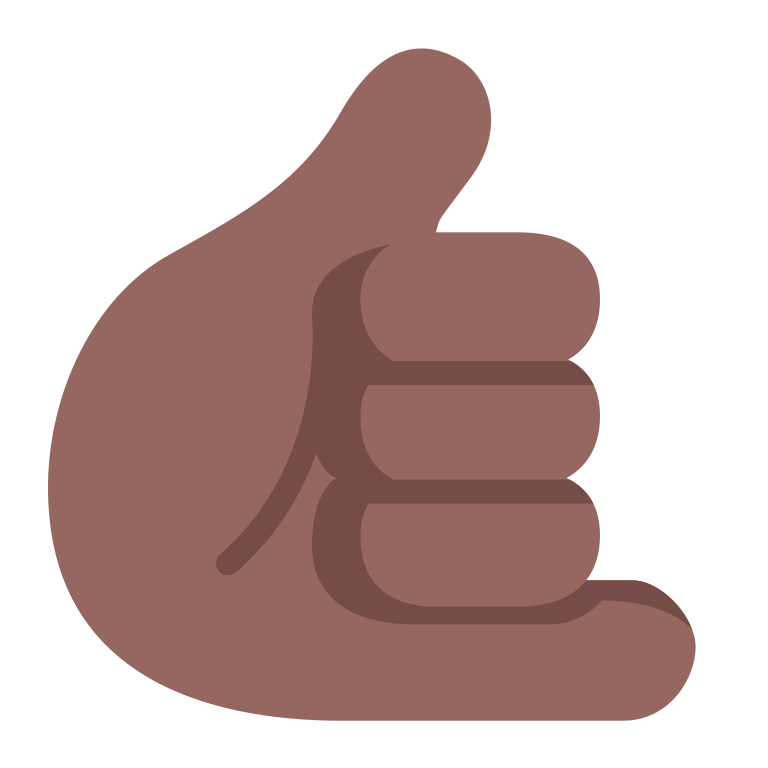
call me hand flat  dark